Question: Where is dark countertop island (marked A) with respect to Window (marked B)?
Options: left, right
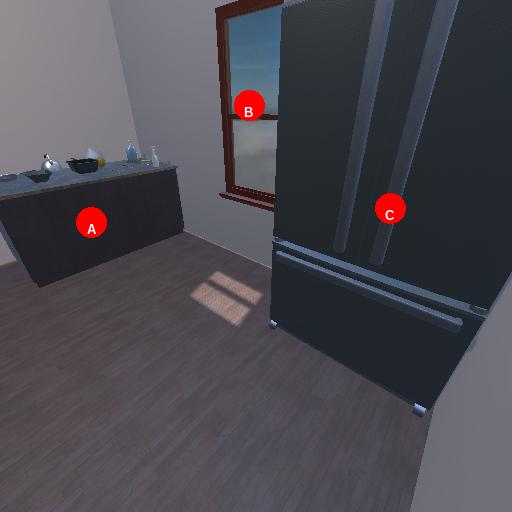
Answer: left